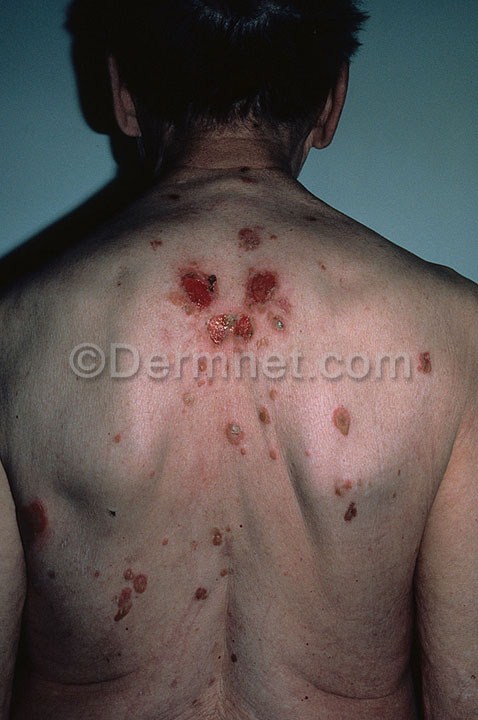
Disease: Bullous Disease Photos